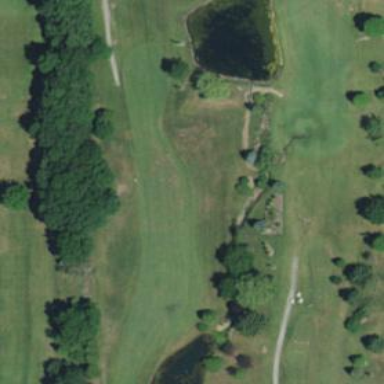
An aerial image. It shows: Golf fairway in the image.